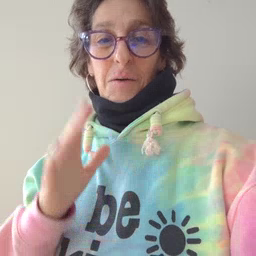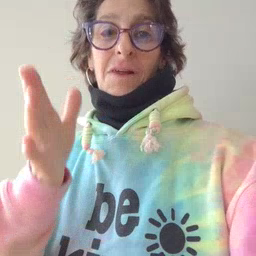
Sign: will